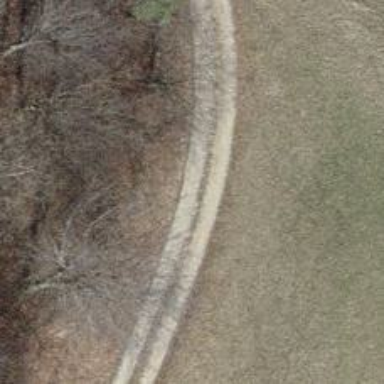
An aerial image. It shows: Compacted track with grade2 surface.